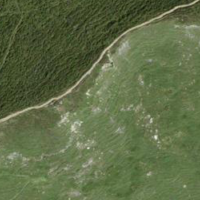
EUNIS habitat code: 26
Species observed at this site:
Calluna vulgaris
Campanula barbata